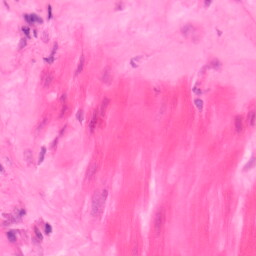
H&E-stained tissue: Colon